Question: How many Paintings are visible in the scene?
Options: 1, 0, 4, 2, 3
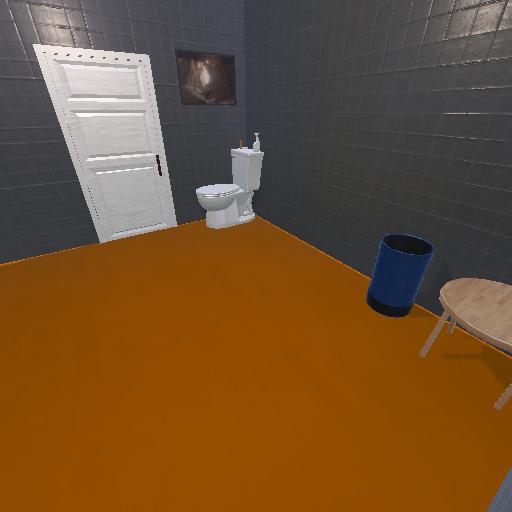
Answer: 1